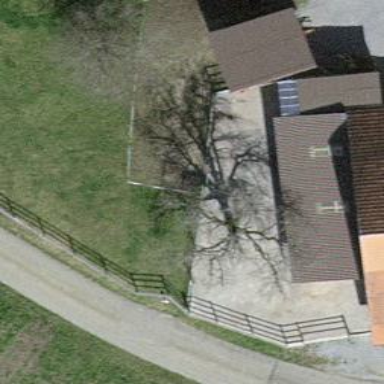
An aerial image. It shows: Urban area featuring tree as natural element.